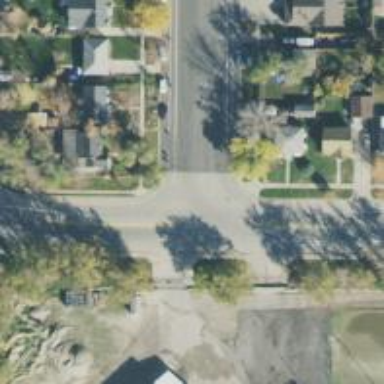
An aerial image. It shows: Residential road with asphalt surface and separate sidewalk.